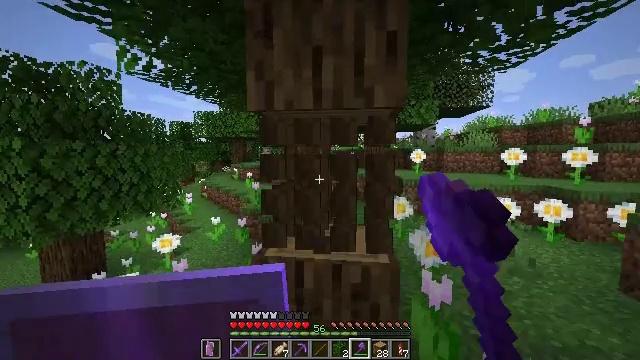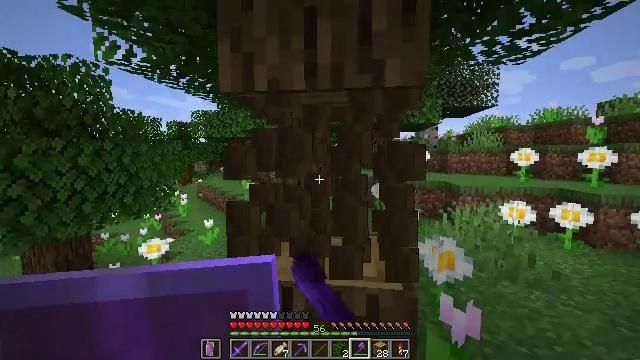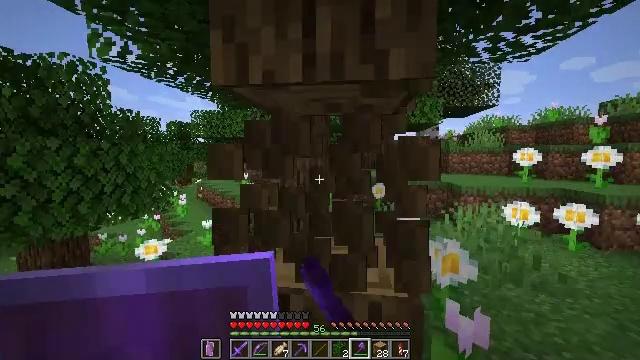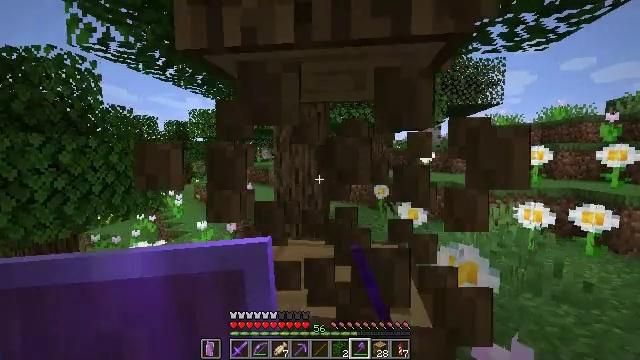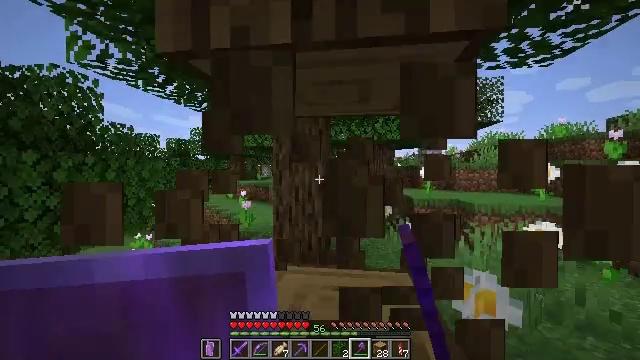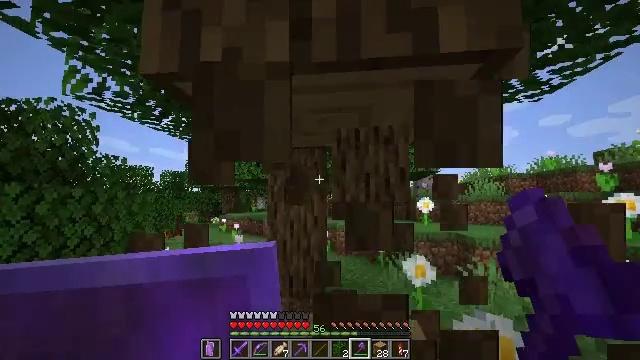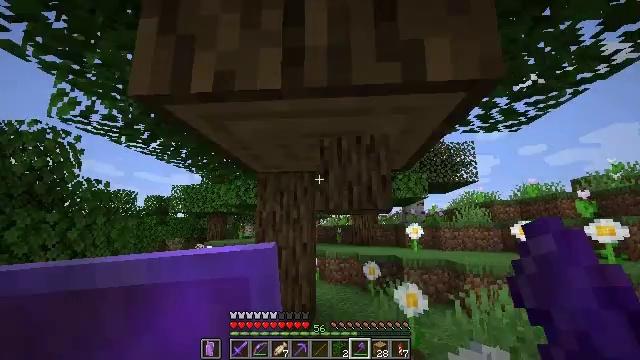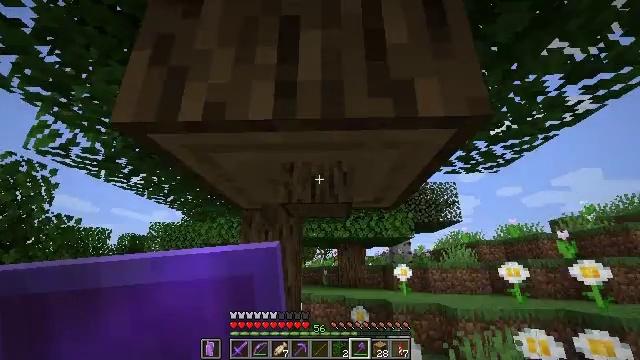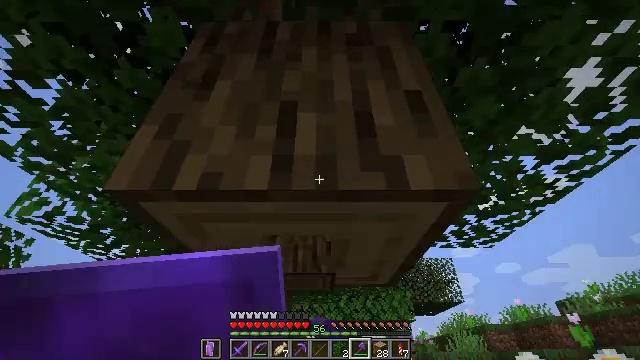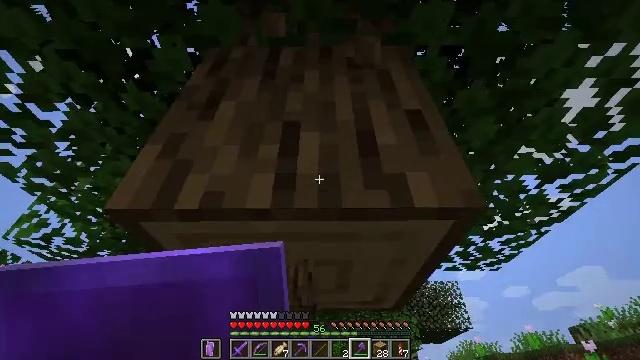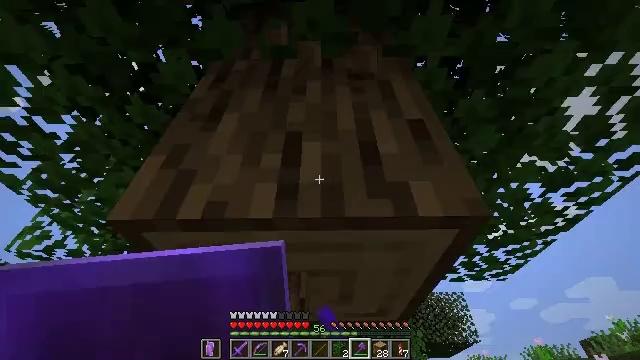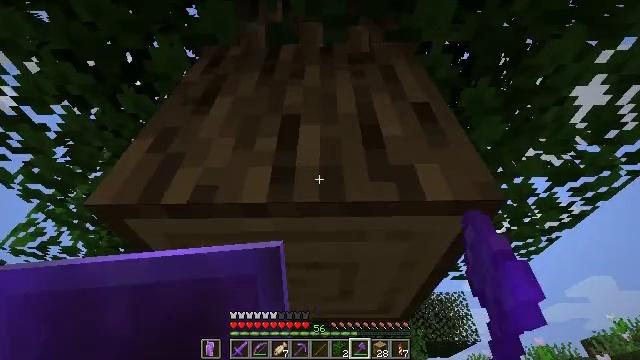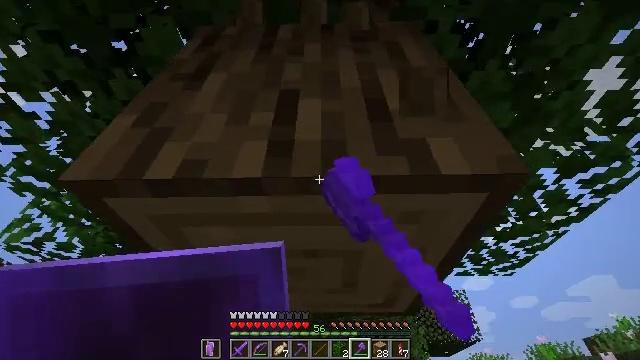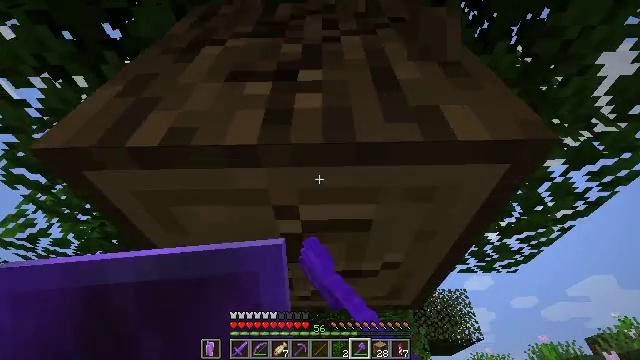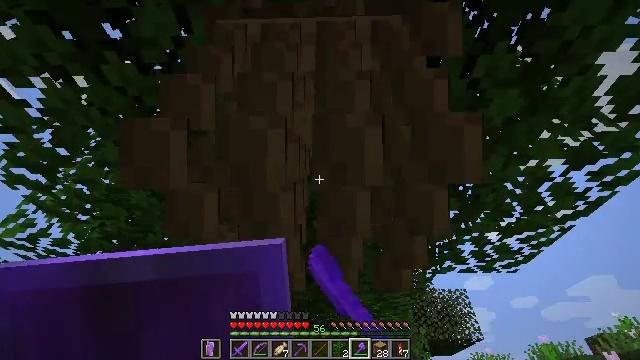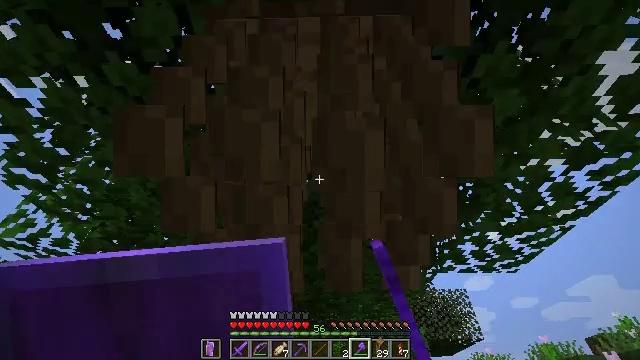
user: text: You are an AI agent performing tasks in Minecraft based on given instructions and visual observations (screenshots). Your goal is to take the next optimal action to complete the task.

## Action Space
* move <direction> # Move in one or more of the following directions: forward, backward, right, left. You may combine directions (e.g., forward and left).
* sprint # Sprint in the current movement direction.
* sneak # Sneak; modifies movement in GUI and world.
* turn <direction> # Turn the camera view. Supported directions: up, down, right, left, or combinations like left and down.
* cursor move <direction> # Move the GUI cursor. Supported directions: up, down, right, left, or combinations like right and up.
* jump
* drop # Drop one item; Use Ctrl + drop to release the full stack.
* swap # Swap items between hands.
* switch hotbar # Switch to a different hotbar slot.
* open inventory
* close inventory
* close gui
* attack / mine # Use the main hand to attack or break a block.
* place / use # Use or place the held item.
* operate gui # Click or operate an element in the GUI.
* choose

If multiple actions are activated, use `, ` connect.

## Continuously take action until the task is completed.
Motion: motion action
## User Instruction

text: Cut down the tree and harvest oak logs.
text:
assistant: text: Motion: move forward, attack / mine
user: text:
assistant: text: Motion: move forward, attack / mine
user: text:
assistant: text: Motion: move forward, attack / mine
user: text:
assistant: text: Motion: turn up, attack / mine
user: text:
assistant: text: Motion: turn right and up, attack / mine
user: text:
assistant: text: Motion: turn right and up, attack / mine
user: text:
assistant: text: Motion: turn right and up, attack / mine
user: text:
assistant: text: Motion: turn right and up, attack / mine
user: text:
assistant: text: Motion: turn up, attack / mine
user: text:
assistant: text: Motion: turn up, attack / mine
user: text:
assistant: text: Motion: move forward, attack / mine
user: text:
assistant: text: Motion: move forward, attack / mine
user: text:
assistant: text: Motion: move forward, attack / mine
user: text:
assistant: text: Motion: move forward, attack / mine
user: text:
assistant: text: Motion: attack / mine
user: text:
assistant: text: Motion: turn up, attack / mine
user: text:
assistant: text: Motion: turn left and up, attack / mine
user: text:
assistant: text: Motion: turn left and up, attack / mine
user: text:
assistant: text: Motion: move forward, turn up, attack / mine, jump
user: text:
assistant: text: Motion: move forward, attack / mine, jump
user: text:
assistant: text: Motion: move forward, attack / mine, jump
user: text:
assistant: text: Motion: move forward, attack / mine, jump
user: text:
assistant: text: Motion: move forward, attack / mine
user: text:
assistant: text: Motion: move forward, attack / mine
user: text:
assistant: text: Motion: move forward, attack / mine
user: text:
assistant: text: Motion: attack / mine
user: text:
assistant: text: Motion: attack / mine
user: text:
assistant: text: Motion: attack / mine
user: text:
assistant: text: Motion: turn right and up, attack / mine
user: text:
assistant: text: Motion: turn up, attack / mine